Interaction volume radius: 5 \u00c5
Interaction volume height: 35 \u00c5
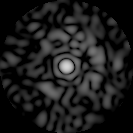
Disorder parameter: 0.8254